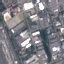
Land use / land cover class: Industrial